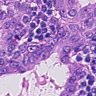
Metastatic tissue present: yes